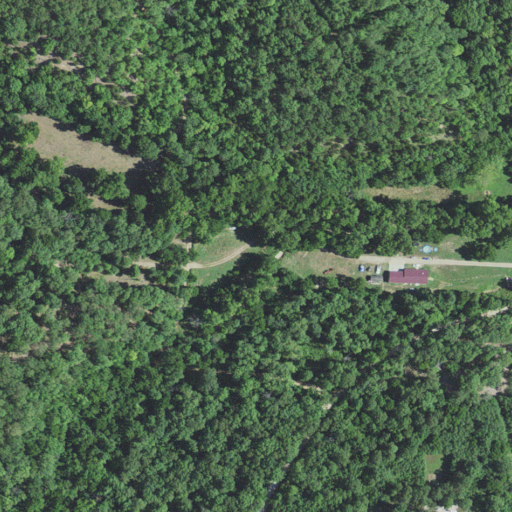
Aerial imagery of valley in Missouri named Heggerman Hollow containing deciduous forest, open development, grassland, and low intensity development